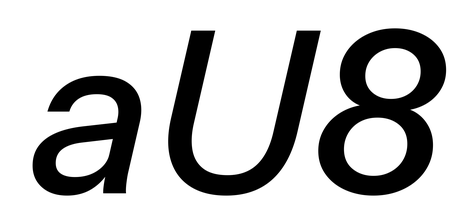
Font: InstrumentSans-Italic_Medium_Italic